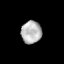
Tissue: prostate
Cell type: T cells
Senescence score: 0.3613
Nuclear area (px): 450
Mean DAPI intensity: 180.64